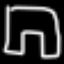
Label: pants